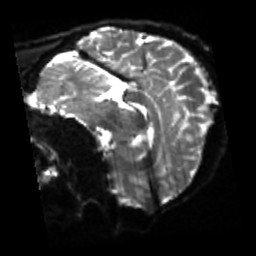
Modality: sbref
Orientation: sagittal
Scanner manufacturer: siemens
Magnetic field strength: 3 T
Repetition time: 4 s
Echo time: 0.0594 s